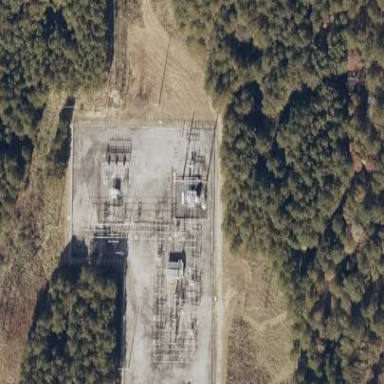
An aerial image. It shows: Fenced power substation at the transmission level.